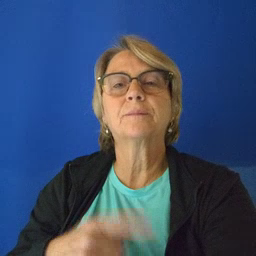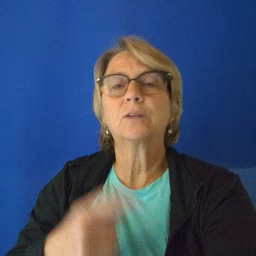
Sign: like